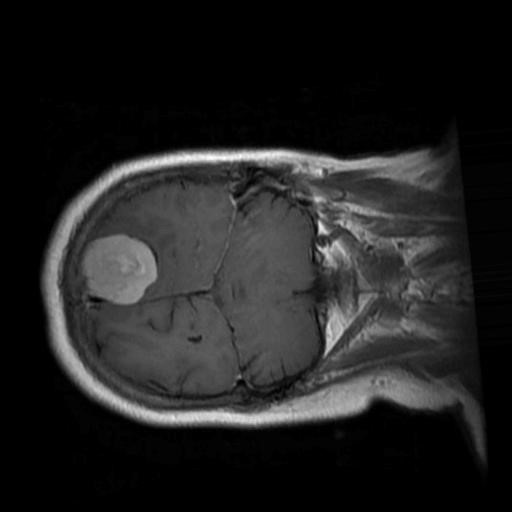
Label: brain_menin